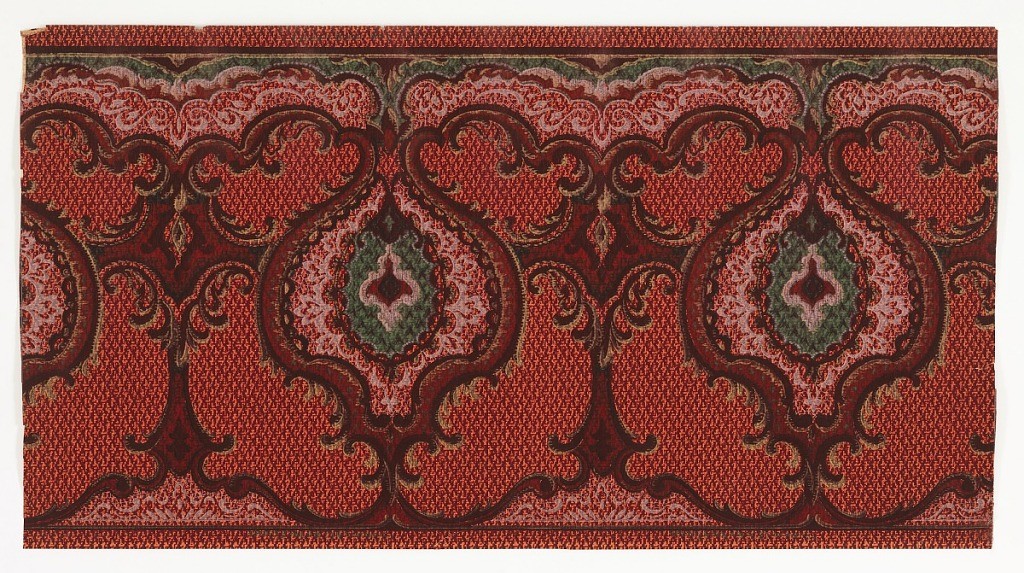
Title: Frieze
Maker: Maxwell & Co., S.A., Chicago, Illinois, USA
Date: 1905–1915
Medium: Machine-printed paper
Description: The frieze is printed to resemble an embroidered textile, not dissimilar to Renaissance designs. Highly stylized pomegranate motifs are connected by scalloped borders of c and s scrolls. An allover diaper pattern of small cells creates a woven texture. The pattern is printed in shades of red, green, pink, orange and gold.